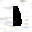
Label: 1